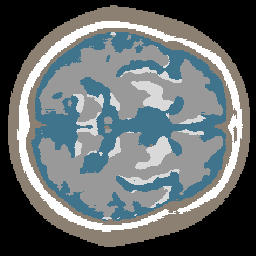
Label: no_lesion